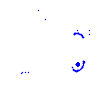
Particle: electron